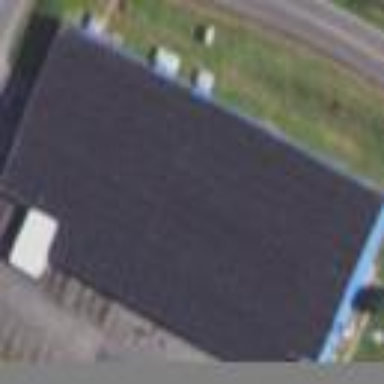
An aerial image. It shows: Sports centre building.